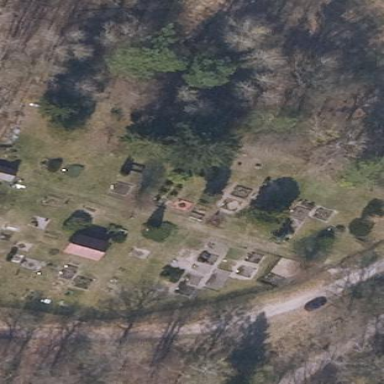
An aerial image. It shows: Cemetery.